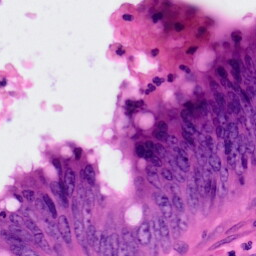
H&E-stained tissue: Colon